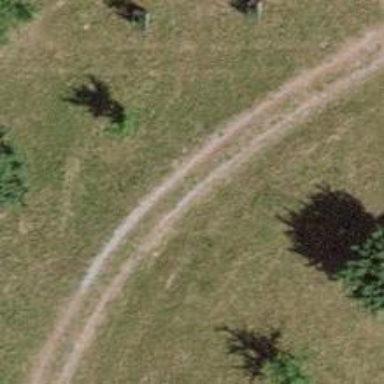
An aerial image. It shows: Unpaved driveway that serves as service road.